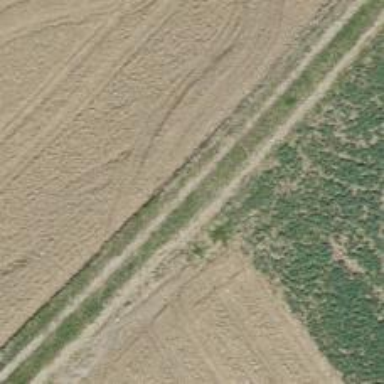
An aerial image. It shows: Agricultural track with grade 3 track type. Suitable for agricultural vehicles such as motorcars.